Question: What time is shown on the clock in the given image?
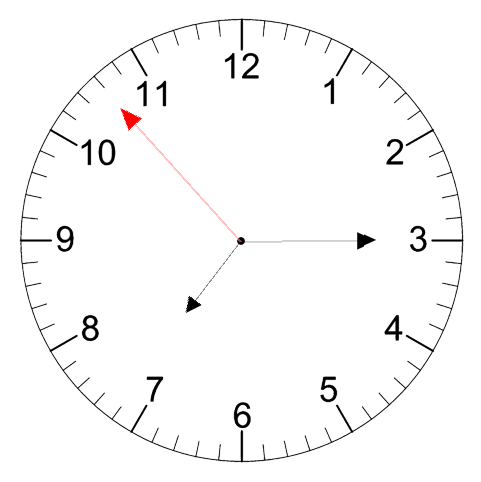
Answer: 07:14:53